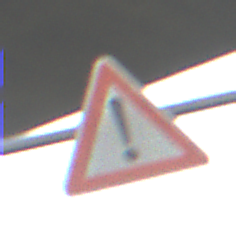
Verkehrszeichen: Gefahrenstelle
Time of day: SunriseSunset
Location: Outdoor (Suburban)
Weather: PartlyCloudy
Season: NotSpecified
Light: Natural